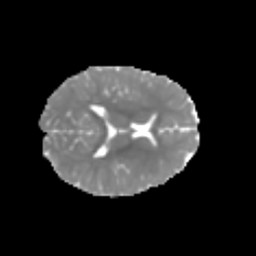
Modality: MD
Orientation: axial
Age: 6
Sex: female
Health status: healthy